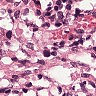
Metastatic tissue present: no